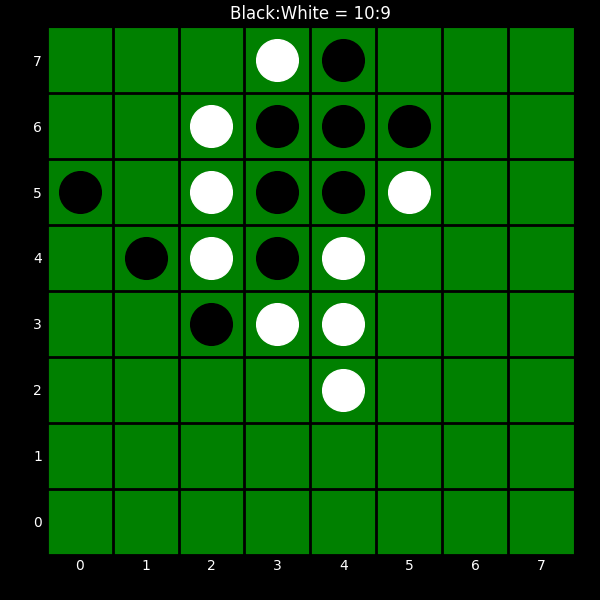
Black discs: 10
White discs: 9